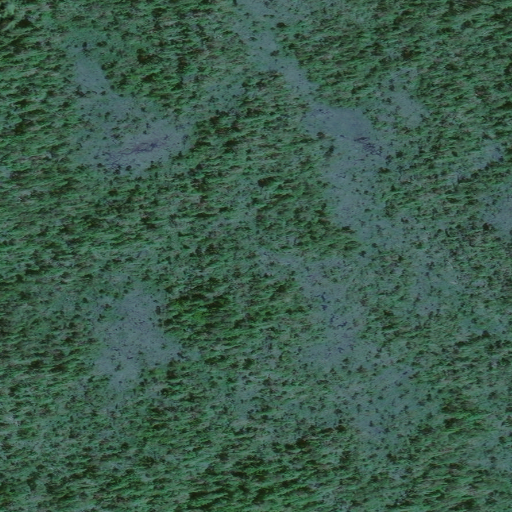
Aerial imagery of cape in Alaska named Cone Point containing only unknown